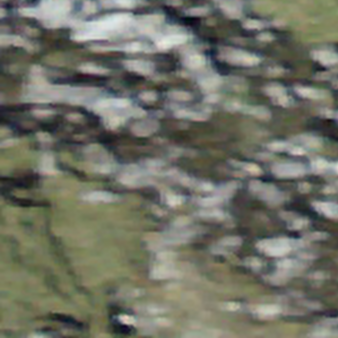
Label: other